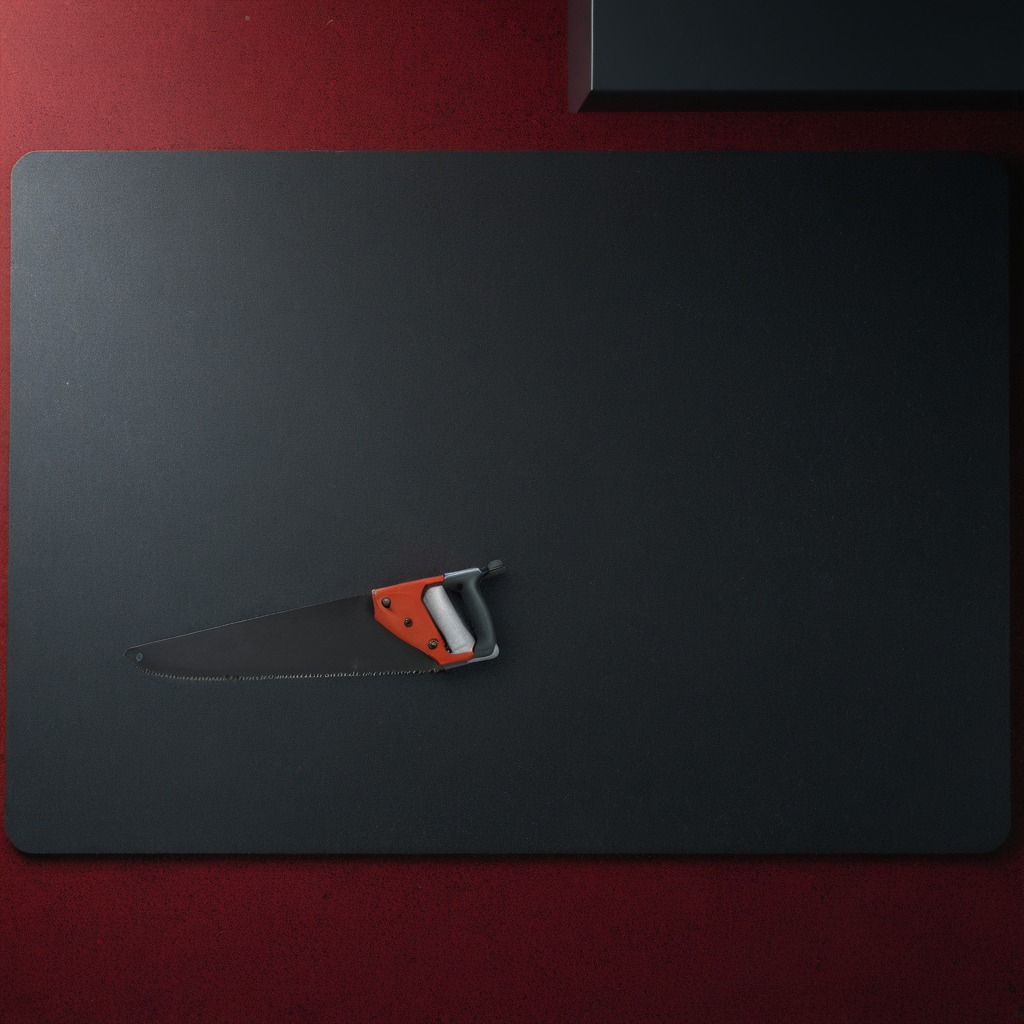
A metal saw is lying on a clean granite tabletop covered with a red rubber mat inside a workshop at night dim ambient light soft shadows worn but beneath the mat.